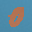
Label: 0